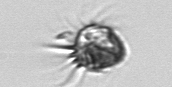
Label: Ciliophora